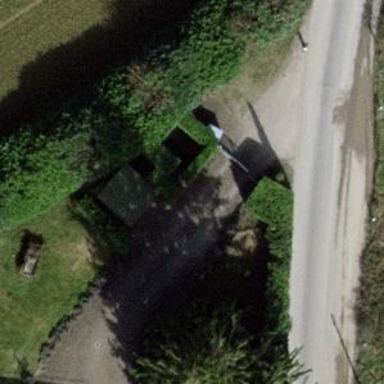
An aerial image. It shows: Gate.